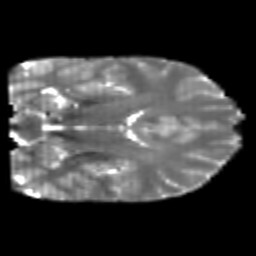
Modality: T2w
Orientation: coronal
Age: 21
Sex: male
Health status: healthy
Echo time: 0.074 s